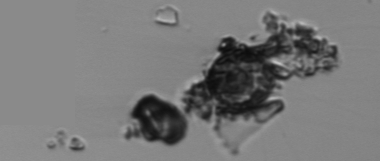
Label: Thalassiosira_TAG_external_detritus